Field crop: maize
Growth stage: 1
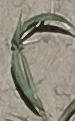
Species: sorghum